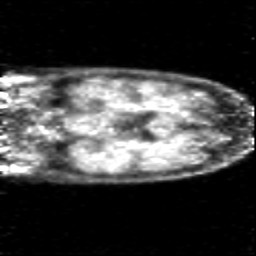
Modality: PET
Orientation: coronal
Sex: female
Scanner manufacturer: siemens